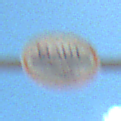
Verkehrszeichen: MautflichtigeStrecke
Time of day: Midday
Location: Outdoor (Nature)
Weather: PartlyCloudy
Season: Autumn
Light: Natural